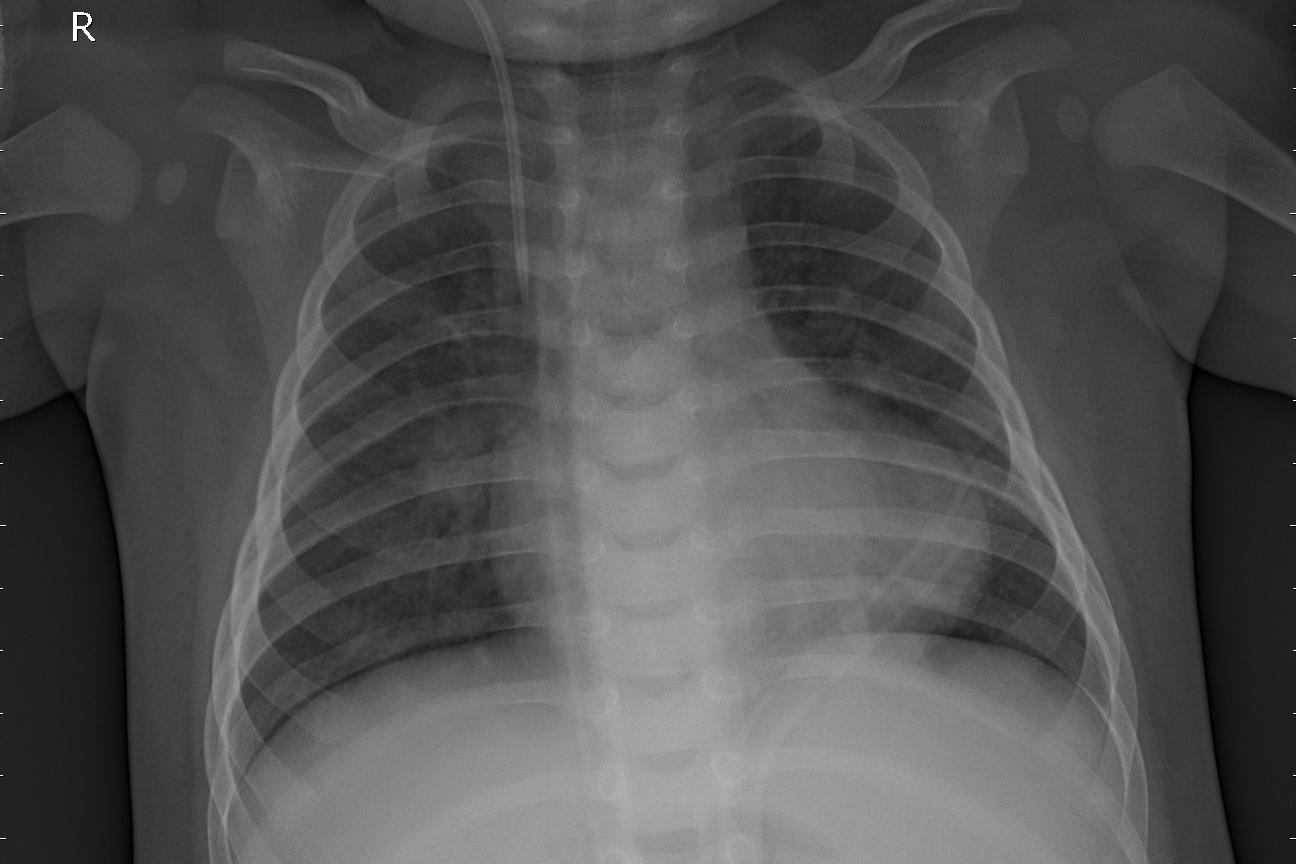
Diagnosis: PNEUMONIA